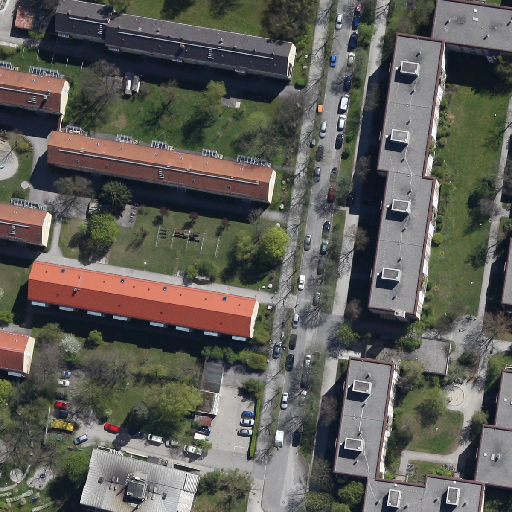
Referring expression: van in the parking area